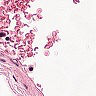
Metastatic tissue present: no